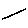
Label: line